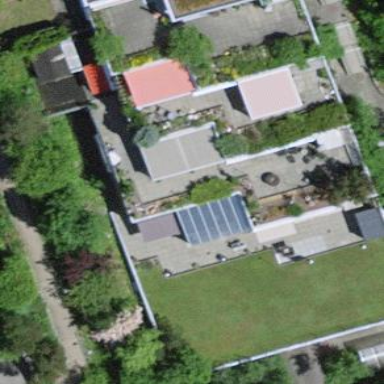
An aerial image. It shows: Garage building.